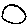
Label: circle